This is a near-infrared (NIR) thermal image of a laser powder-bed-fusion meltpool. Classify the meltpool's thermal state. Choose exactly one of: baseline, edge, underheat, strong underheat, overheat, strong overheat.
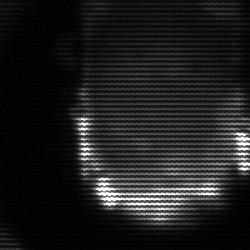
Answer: baseline